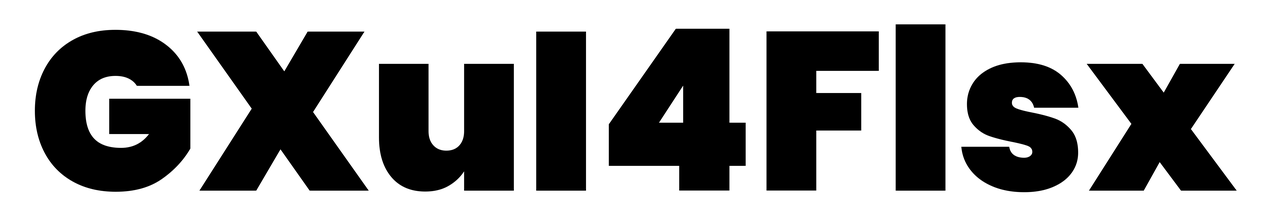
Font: Poppins-Black